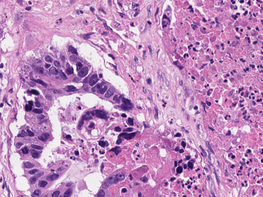
Tumor epithelial tissue: yes
Tumor-associated stroma tissue: yes
Normal tissue: no